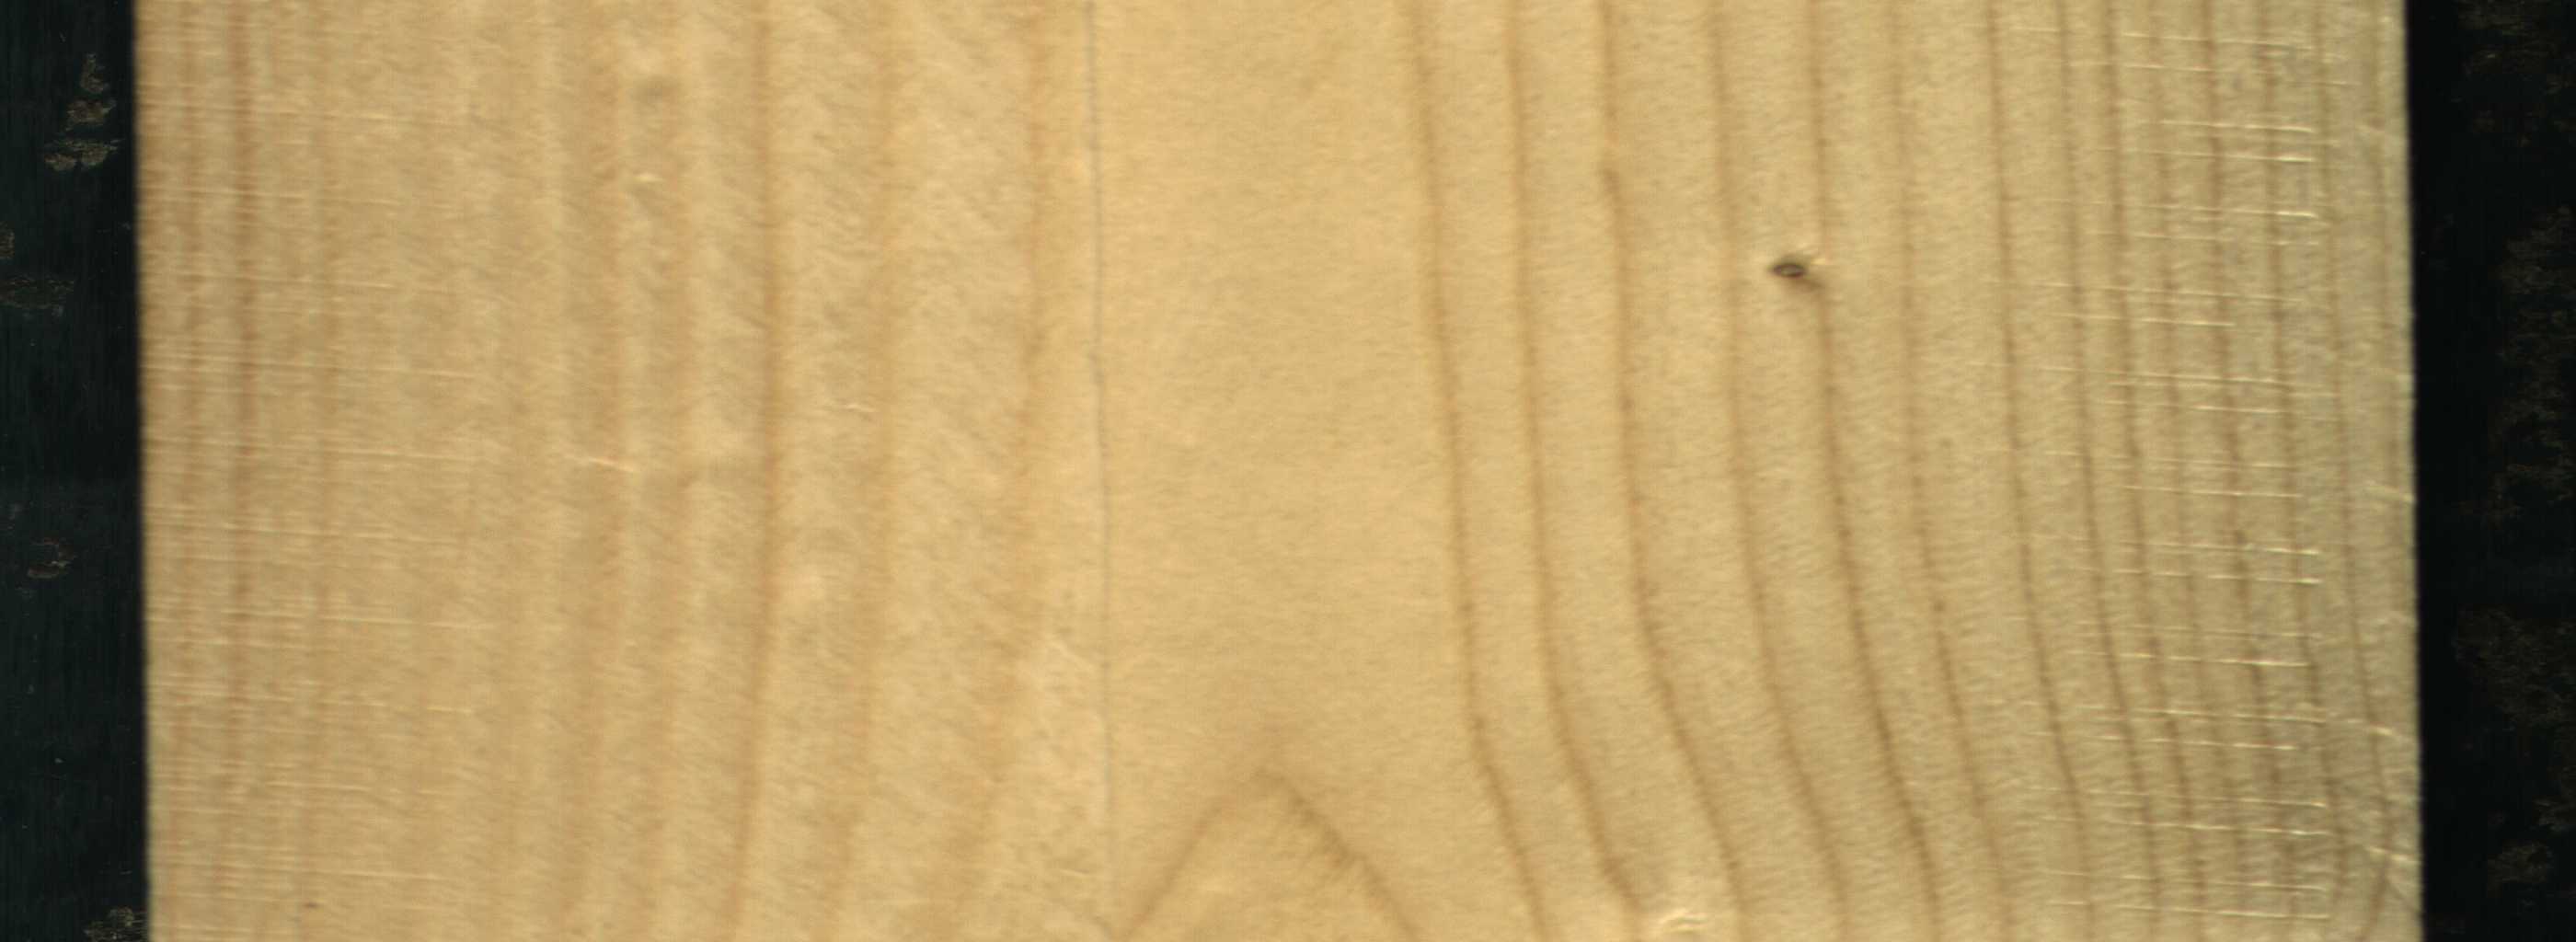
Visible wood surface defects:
Live_Knot